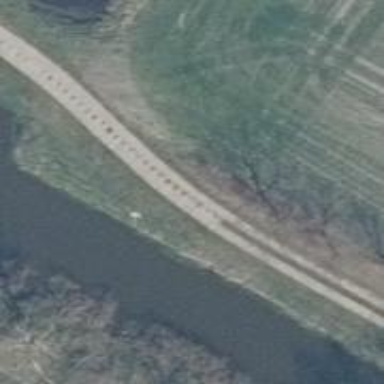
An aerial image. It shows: Well-maintained track road with grade 1 tracktype.